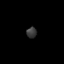
Tissue: prostate
Cell type: Fibroblasts
Senescence score: 0.6964
Nuclear area (px): 111
Mean DAPI intensity: 56.126